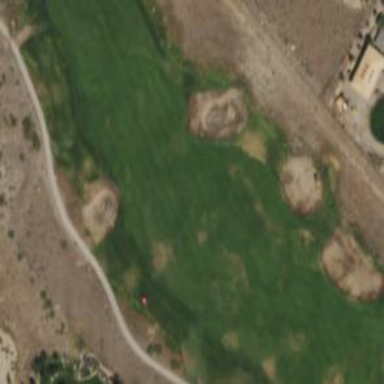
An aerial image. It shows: View of golf hole.